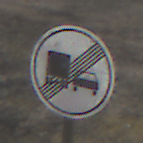
Verkehrszeichen: EndeUeberholverbotKraftfahrzeuge
Umgebung: Outdoor, Nature
Tageszeit: Midday
Wetter: Clear
Licht: Natural
Jahreszeit: Summer
Kontrast: HighContrast